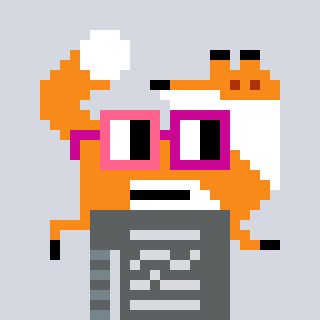
a pixel art character with square pink and red glasses, a fox-shaped head and a teal-colored body on a cool background